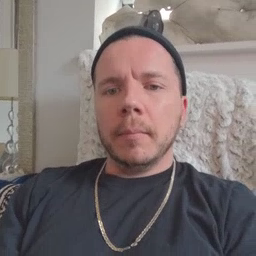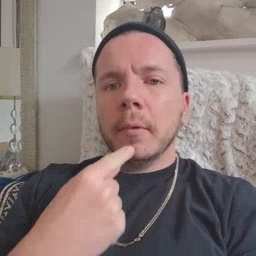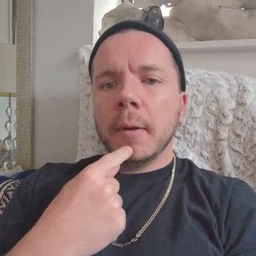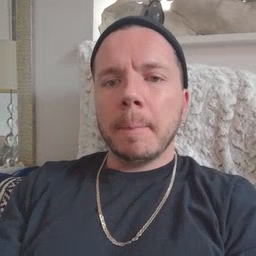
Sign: say